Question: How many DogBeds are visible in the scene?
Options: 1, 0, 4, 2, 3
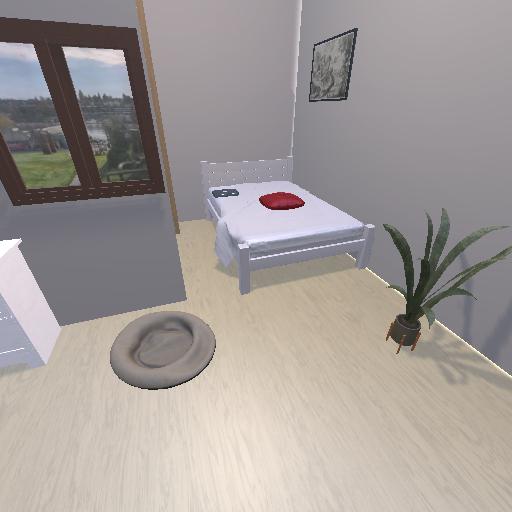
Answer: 1